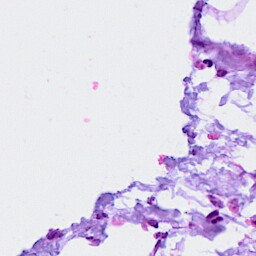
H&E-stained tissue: Breast